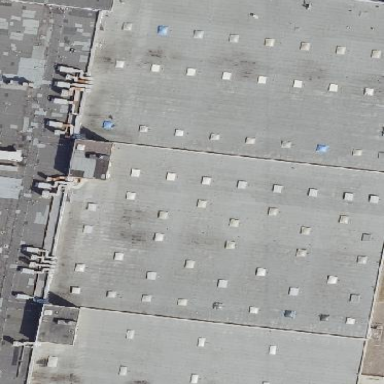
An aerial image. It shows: Industrial building.